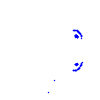
Particle: kaon